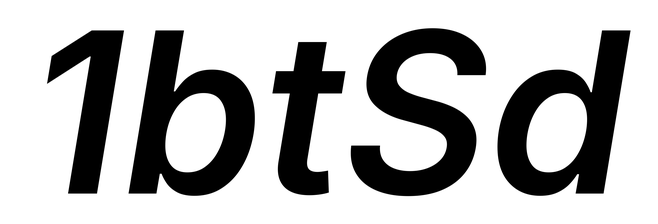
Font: Inter-Italic_SemiBold_Italic